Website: bh-photo
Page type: billing-address
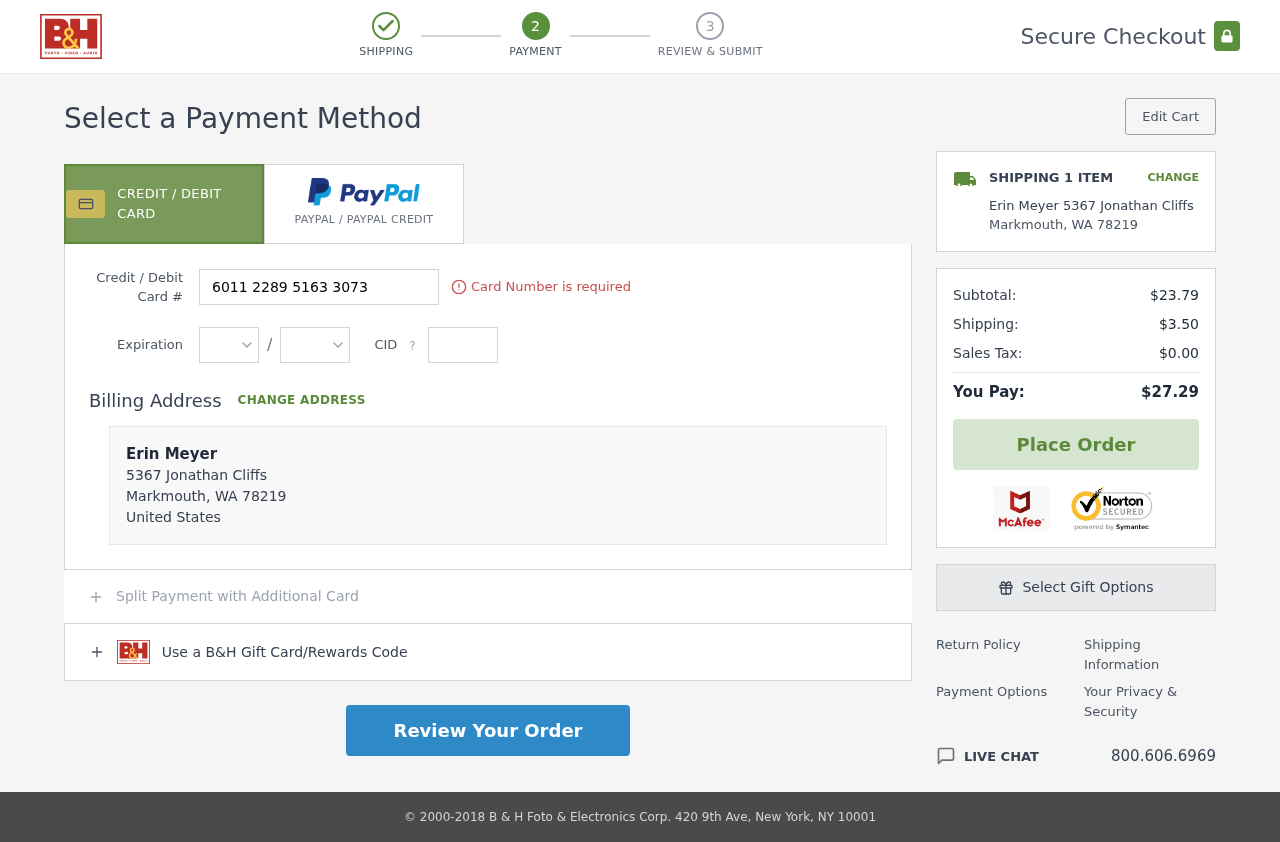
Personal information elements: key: PII_CARD_CVV
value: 354
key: PII_CARD_EXPIRY_MONTH
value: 01
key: PII_CARD_EXPIRY_YEAR
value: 29
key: PII_CARD_NUMBER
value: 6011 2289 5163 3073
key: PII_CITY
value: Markmouth
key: PII_COUNTRY
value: United States
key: PII_FULLNAME
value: Erin Meyer
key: PII_FULLNAME2
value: Erin Meyer
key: PII_POSTCODE
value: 78219
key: PII_STATE_ABBR
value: WA
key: PII_STREET
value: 5367 Jonathan Cliffs
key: PII_POSTCODE_FULL
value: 78219
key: PII_POSTCODE_NUMERIC
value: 78219
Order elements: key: ORDER_NUM_ITEMS
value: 1
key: ORDER_SUBTOTAL
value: $23.79
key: ORDER_SHIPPING_COST
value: $3.50
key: ORDER_TAX
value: $0.00
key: ORDER_TOTAL
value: $27.29